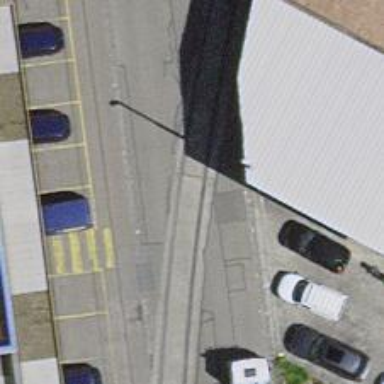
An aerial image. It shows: Railway level crossing.